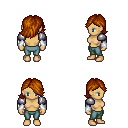
a pixel art fantasy rpg character, female body template, human, tanned skin, steel arm armor, teal pants, brunette swoop hairstyle, white cloth bracers, four views (front, back, left, right), 2x2 character sprite sheet, small pixel art, hard edges, no anti-aliasing